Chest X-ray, PA view. Patient: 71 years old, sex M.
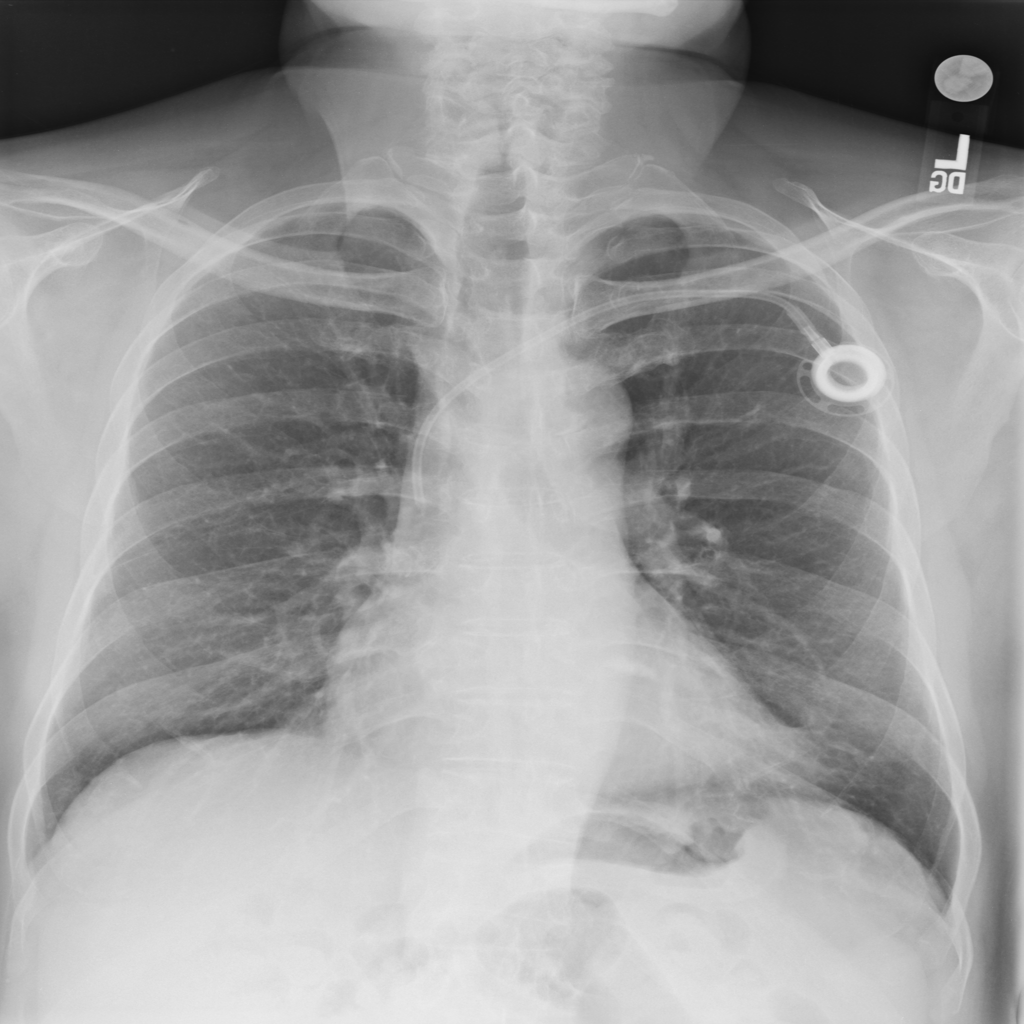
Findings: No Finding